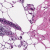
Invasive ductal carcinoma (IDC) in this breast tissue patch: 0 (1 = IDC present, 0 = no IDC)